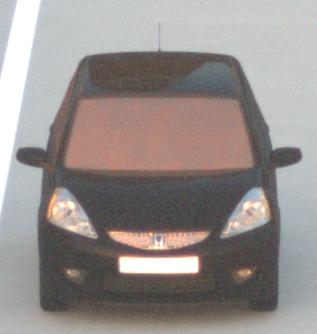
Make: Honda
Model: Jazz 1.2
Detailed model: Jazz (III) (11/08 - 04/11)
Model produced from: 2008/11
Model produced until: 2010/10
Doors: 5
Color: black
Road condition: dry road
Daytime: sunrise or sunset
Contrast: medium contrast